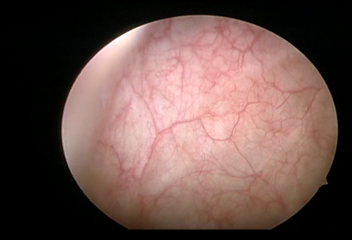
Modality: WLC
Class: Normal mucosa
Bladder cancer association: No